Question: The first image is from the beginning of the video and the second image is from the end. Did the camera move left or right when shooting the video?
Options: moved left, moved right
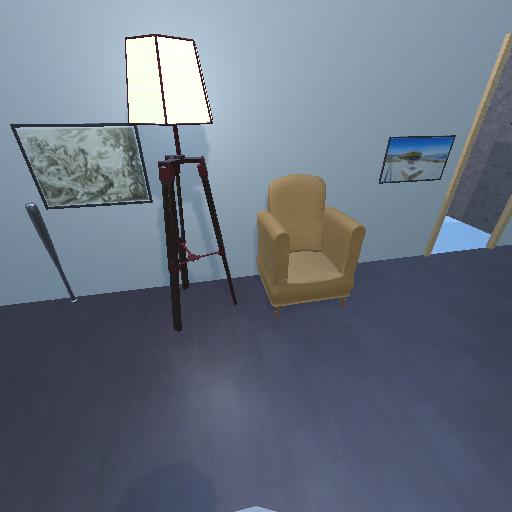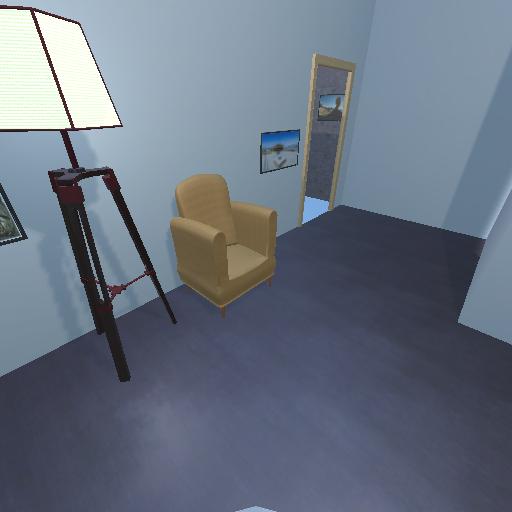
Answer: moved left